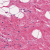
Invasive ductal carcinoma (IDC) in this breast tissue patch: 0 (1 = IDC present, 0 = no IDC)